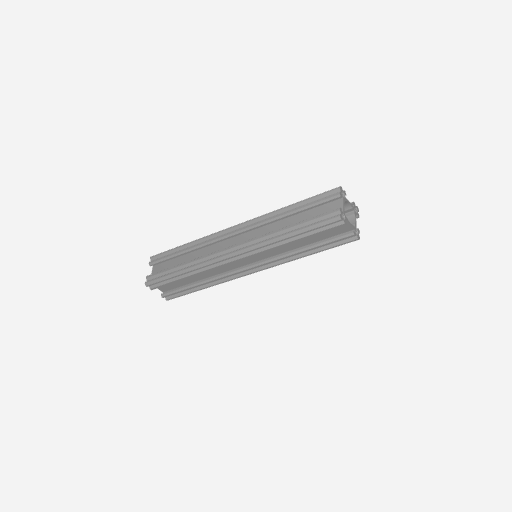
Part: GoRAIL144